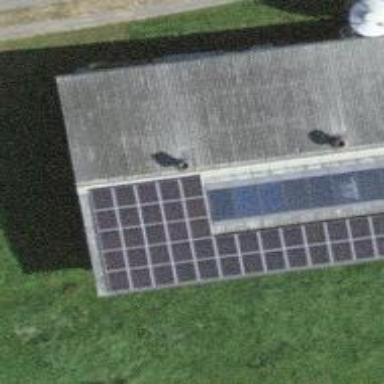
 consisting of solar photovoltaic panels."